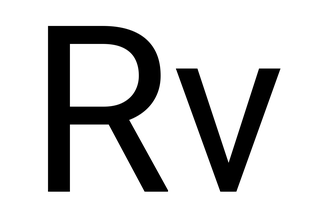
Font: Roboto_Regular